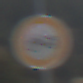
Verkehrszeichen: VerbotMofas
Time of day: Midday
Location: Outdoor (Nature)
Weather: PartlyCloudy
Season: NotSpecified
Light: Natural